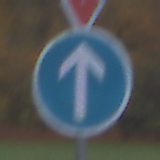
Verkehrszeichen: VorgeschriebeneFahrtrichtungGeradeaus
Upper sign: VorfahrtGewaehren
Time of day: SunriseSunset
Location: Outdoor (Nature)
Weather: PartlyCloudy
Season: Autumn
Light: Natural